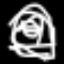
Label: airplane